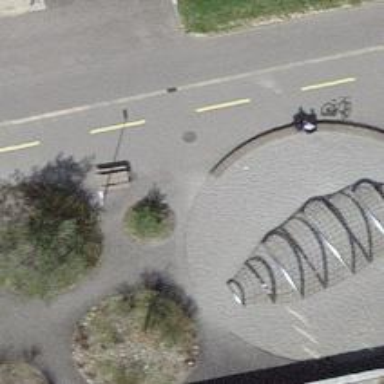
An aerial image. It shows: Picnic table located in leisure land area.